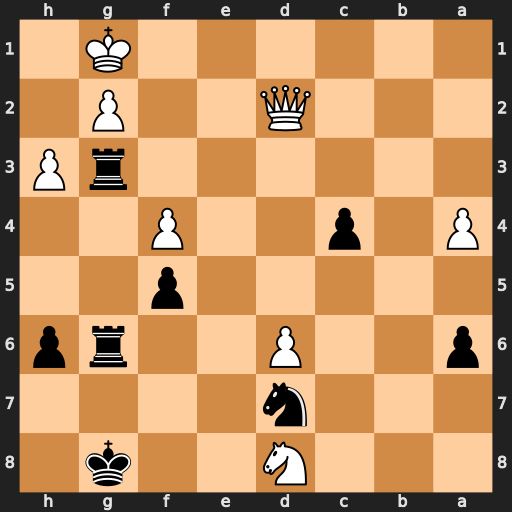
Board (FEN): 3N2k1/3n4/p2P2rp/5p2/P1p2P2/6rP/3Q2P1/6K1
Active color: b
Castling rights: -
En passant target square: -
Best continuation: Rxg2+ Qxg2 Rxg2+ Kxg2 c3